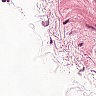
Metastatic tissue present: no